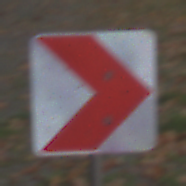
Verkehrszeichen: RichtungstafelnInKurvenKleinLinks
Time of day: MorningAfternoon
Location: Outdoor (Suburban)
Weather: PartlyCloudy
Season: NotSpecified
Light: Natural